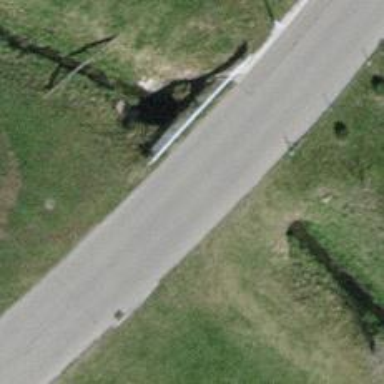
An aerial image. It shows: Unpaved unclassified road crossing paved bridge.